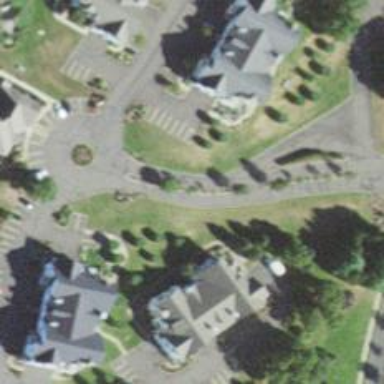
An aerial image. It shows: Asphalt driveway for service vehicles.